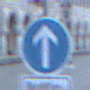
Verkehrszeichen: VorgeschriebeneFahrtrichtungGeradeaus
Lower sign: SonstigeFahrzeugePersonengruppenFrei1
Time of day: Dawn
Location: Outdoor (Urban)
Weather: Clear
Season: NotSpecified
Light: Natural